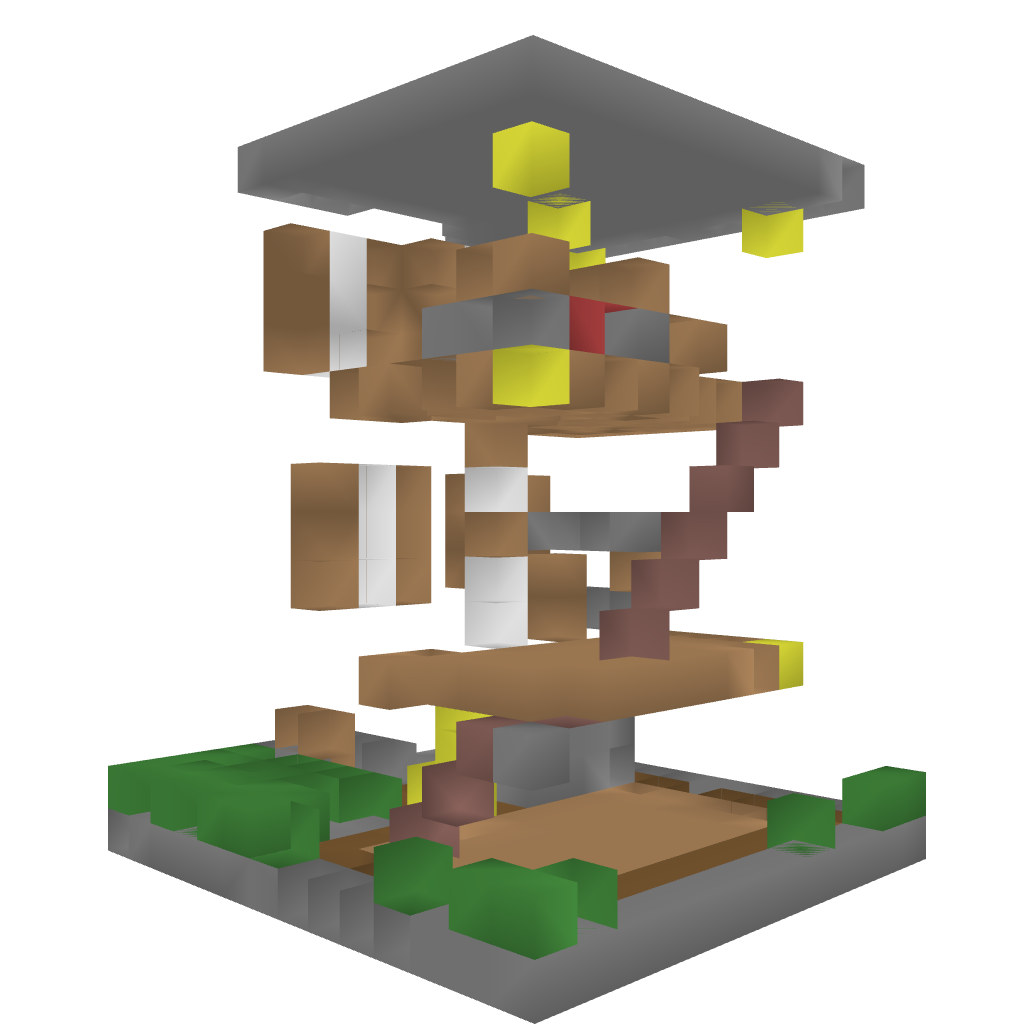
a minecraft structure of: Modern Town House bad low quality